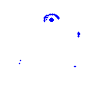
Particle: proton